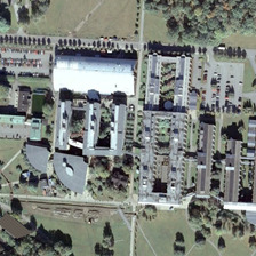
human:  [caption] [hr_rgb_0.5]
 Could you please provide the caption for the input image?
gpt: Many buildings are in schools.

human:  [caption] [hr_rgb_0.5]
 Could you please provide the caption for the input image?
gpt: There are many buildings in the school.

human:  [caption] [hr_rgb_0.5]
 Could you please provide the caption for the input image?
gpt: Many buildings are in the school.

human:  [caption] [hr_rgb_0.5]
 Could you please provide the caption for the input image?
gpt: There are many buildings in the school.

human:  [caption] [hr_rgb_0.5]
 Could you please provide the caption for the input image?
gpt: There are many buildings in the school.